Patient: sex M, age 51
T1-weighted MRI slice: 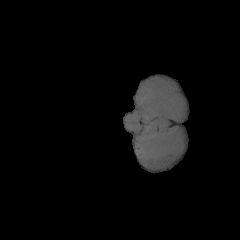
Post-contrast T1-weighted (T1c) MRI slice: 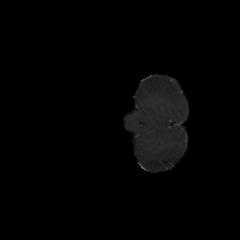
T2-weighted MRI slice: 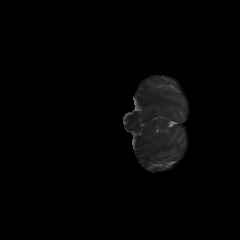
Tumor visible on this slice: no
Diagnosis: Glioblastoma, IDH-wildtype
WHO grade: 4